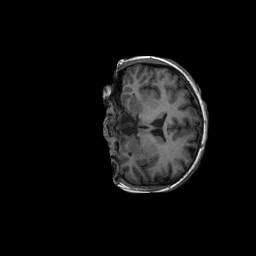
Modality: T1w
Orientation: coronal
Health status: ill
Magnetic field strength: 3 T